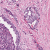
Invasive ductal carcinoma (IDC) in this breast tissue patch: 1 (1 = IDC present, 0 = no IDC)